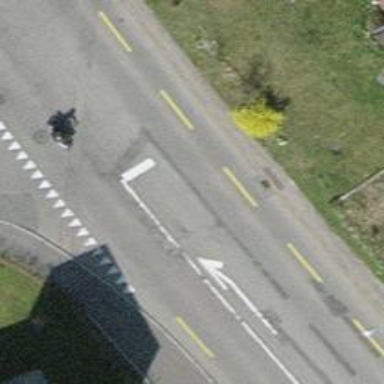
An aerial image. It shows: Tertiary road with lane for cyclists on both sides. There is asphalt sidewalk on the left side.